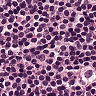
Metastatic tissue present: no